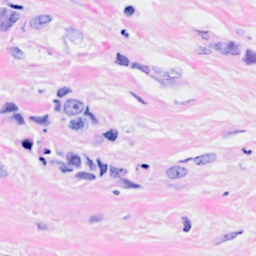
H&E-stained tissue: Breast